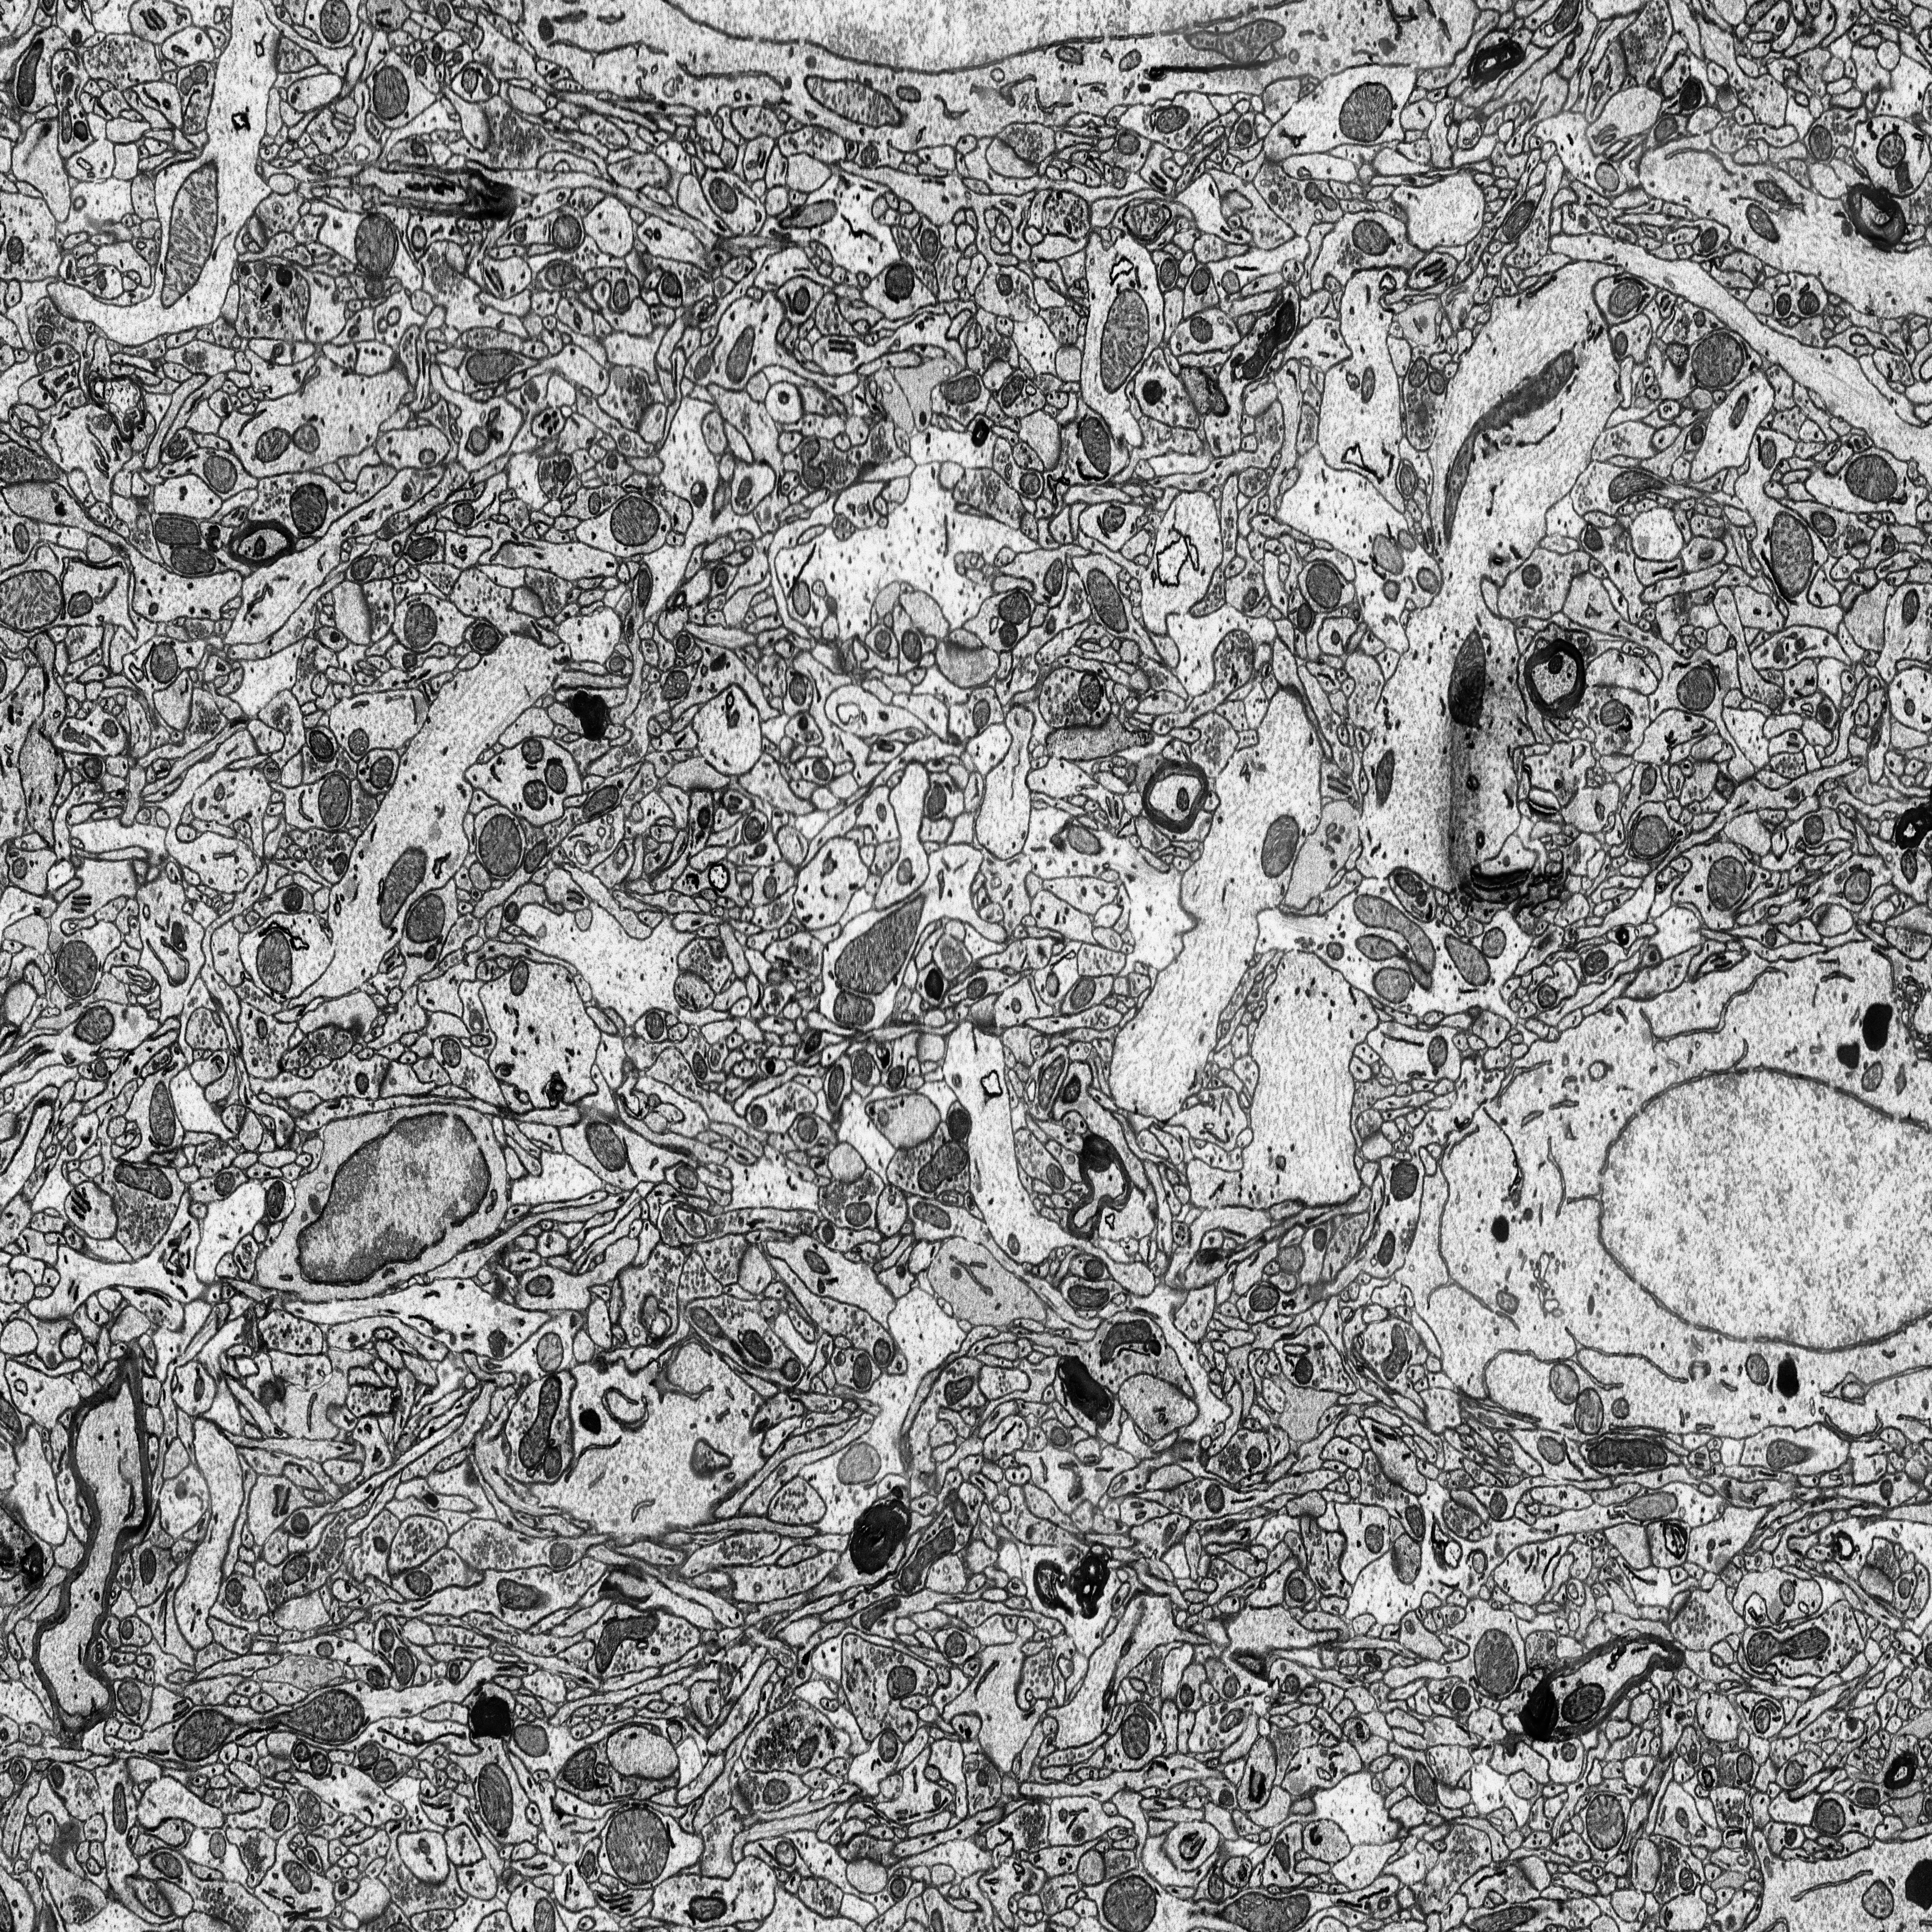
Electron microscopy slice of rat cortex tissue
Slice depth (z): 144
Mitochondria instances in slice: 415